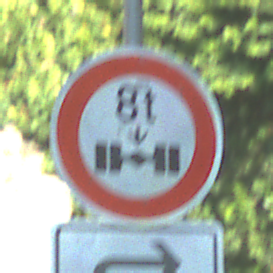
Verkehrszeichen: TatsaechlicheAchslast
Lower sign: RichtungsangabeDurchPfeile5
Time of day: MorningAfternoon
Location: Outdoor (Urban)
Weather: PartlyCloudy
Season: NotSpecified
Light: Natural